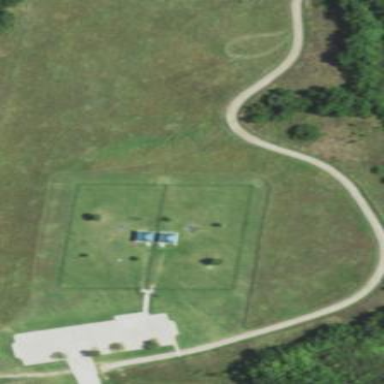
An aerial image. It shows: Dog park for leisure land.